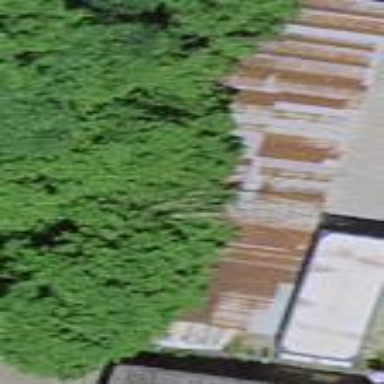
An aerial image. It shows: View of roof of building.